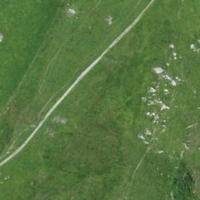
EUNIS habitat code: 26
Species observed at this site:
Phoenicurus ochruros
Motacilla alba
Accipiter gentilis
Anthus spinoletta